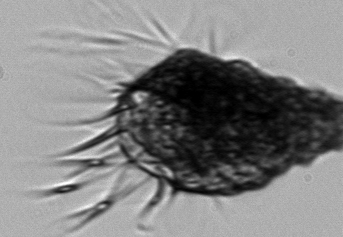
Label: Laboea_strobila